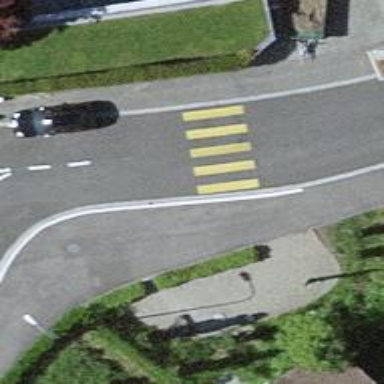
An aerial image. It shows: Zebra crossing on the road.